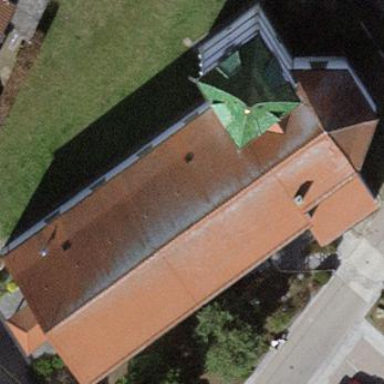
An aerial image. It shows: Building serving as place of worship.